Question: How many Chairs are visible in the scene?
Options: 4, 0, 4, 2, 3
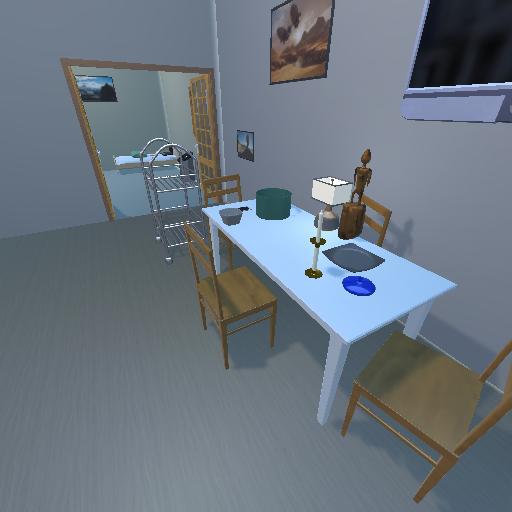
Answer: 4